Field crop: tomato
Growth stage: 1
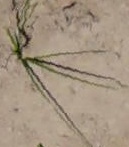
Species: cyperus